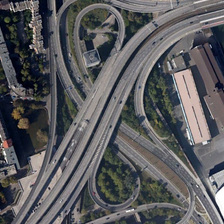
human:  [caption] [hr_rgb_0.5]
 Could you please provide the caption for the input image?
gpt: several large buildings and many green trees are near a viaduct .

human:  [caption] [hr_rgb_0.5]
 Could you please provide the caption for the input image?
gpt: several large buildings and many green trees are near a viaduct .

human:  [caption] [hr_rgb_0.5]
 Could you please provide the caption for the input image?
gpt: several large buildings and many green trees are near a viaduct .

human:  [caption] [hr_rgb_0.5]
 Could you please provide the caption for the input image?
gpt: several large buildings and many green trees are near a viaduct .

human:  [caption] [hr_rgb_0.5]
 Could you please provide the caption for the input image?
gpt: several large buildings and many green trees are near a viaduct .